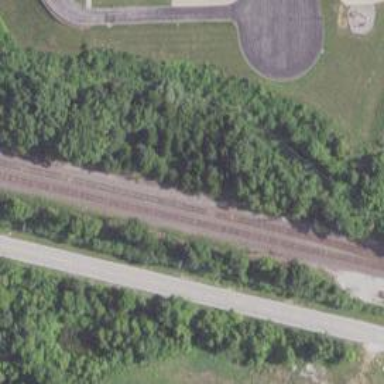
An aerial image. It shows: Railway spur junction.